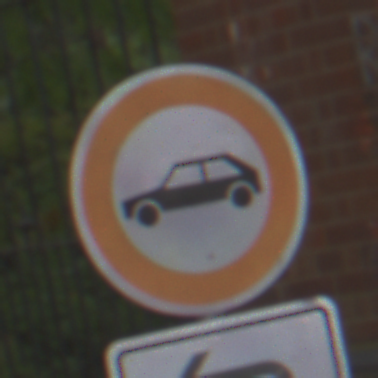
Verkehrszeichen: VerbotPersonenkraftwagen
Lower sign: RichtungsangabeDurchPfeile2
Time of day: MorningAfternoon
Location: Outdoor (Urban)
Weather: Overcast
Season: NotSpecified
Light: Natural